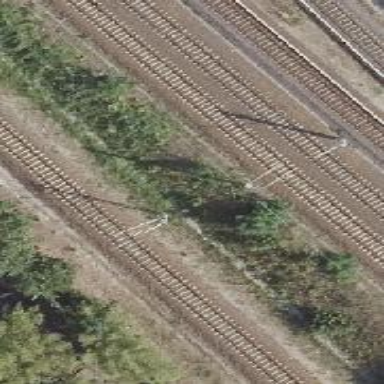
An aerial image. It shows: Catenary mast for power lines.